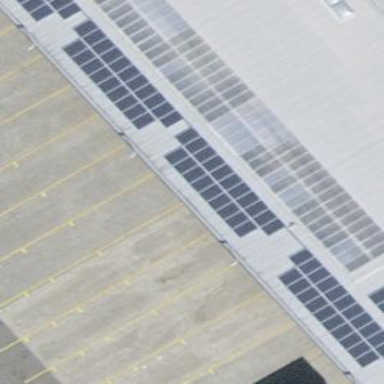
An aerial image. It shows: Solar power generator using photovoltaic panels.